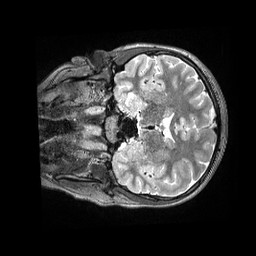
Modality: T2w
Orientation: coronal
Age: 16
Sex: female
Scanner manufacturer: siemens
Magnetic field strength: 3 T
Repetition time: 3.2 s
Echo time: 0.564 s